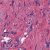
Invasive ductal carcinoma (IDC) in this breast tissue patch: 1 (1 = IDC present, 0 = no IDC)